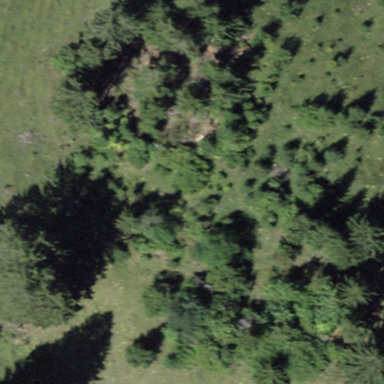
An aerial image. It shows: Patch of scrub vegetation.